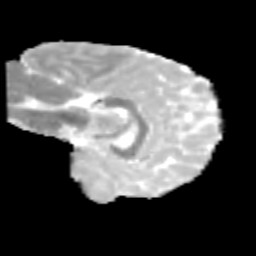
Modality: MD
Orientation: sagittal
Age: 9
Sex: female
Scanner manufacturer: siemens
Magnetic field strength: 3 T
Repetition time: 3.8 s
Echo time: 0.07 s